Question: The <URL>.

Is it possible to get the trimbox with ColdFusion (or Java) without the use of console tools like imagemagick (and cfexecute)?
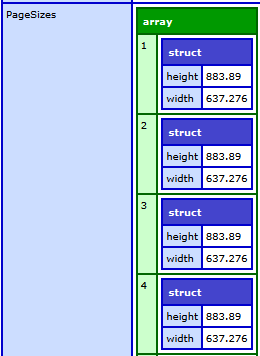
Answer: The cfpdf's PageSizes array actually returns cropbox dimesions.
Though CF doesn't expose trimbox directly, you can use underlying java object to get the same. If you read the PDF in a variable with say cfpdf action read, the variable is just a wrapper on a PDFDocument (Documented with LiveCycle). The pseudo code would be like following:
'''
pageTree = varname.getDoc().requirePages();
page = pageTree.getPage(index);
trimBox = page.getTrimBox().getValues();
height = trimBox[4] - trimBox[2];
width = trimBox[3] - trimBox[1];
'''
HTH,
Chandan Kumar
p.s. uses non-documented api